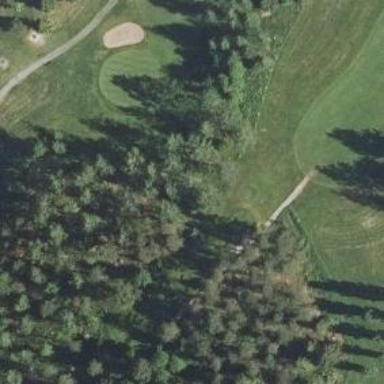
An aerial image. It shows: Service road designated as golf cart path.